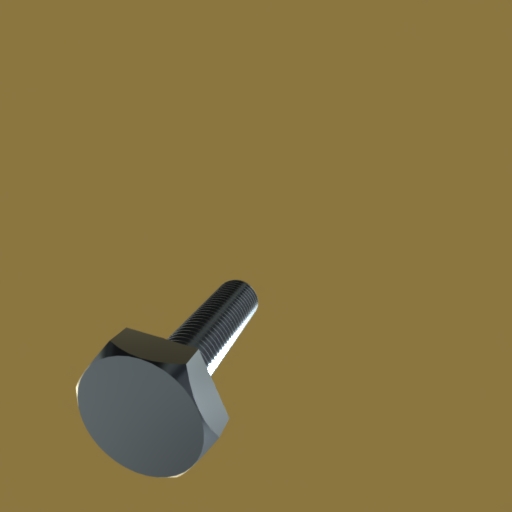
Label: bolt